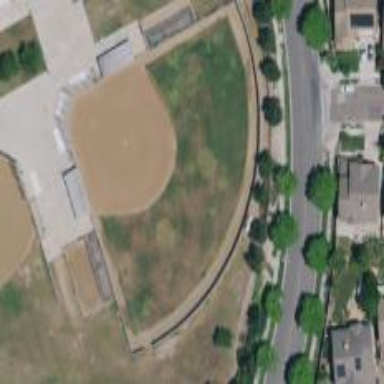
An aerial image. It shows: Baseball pitch for leisure and sports activities.